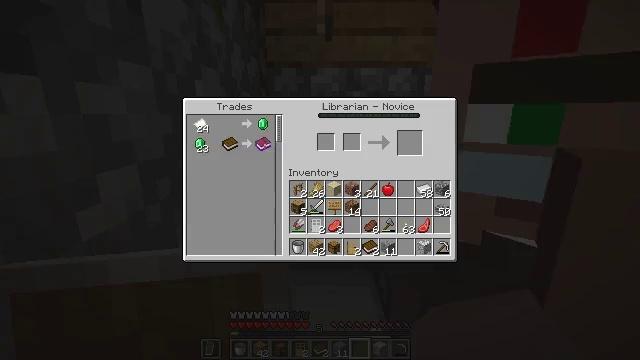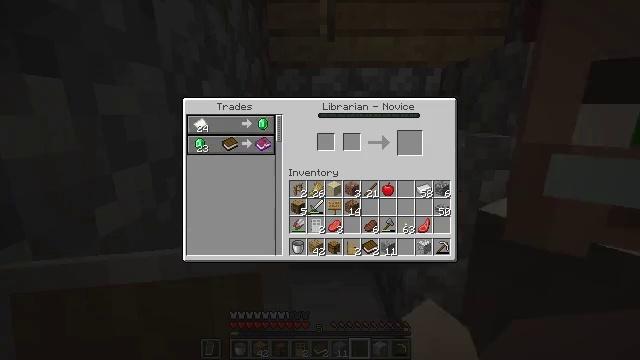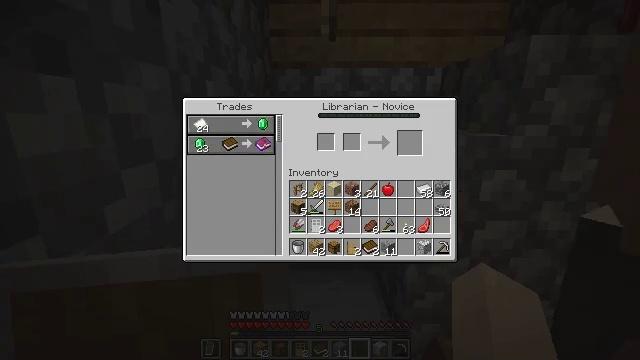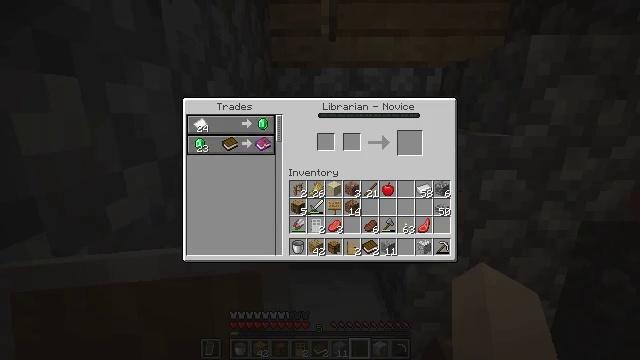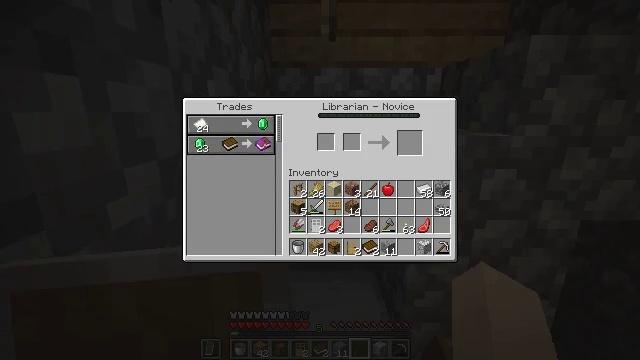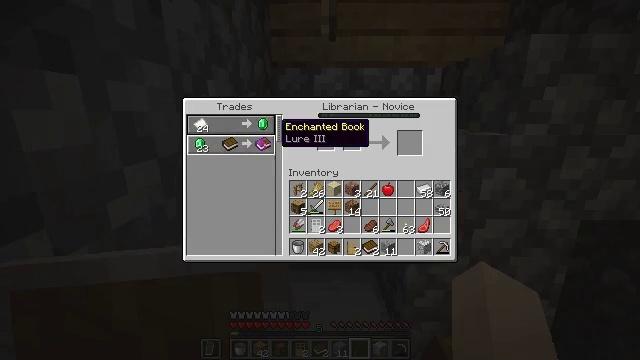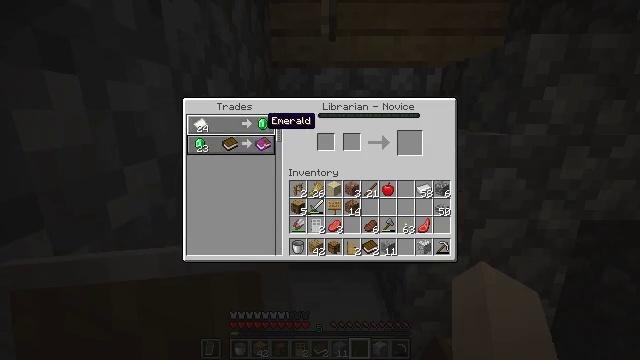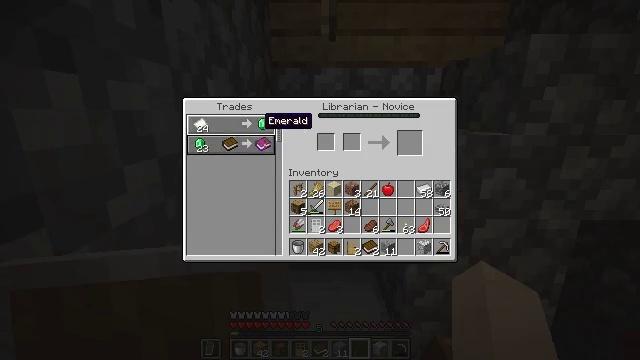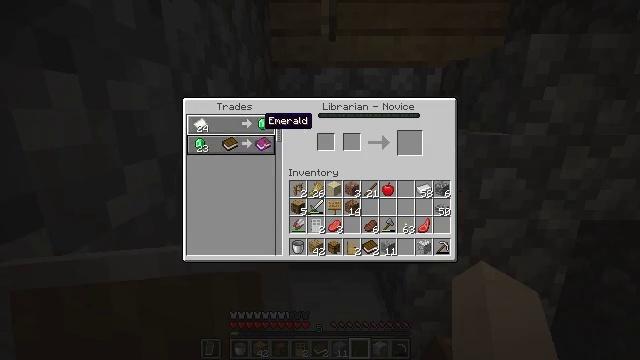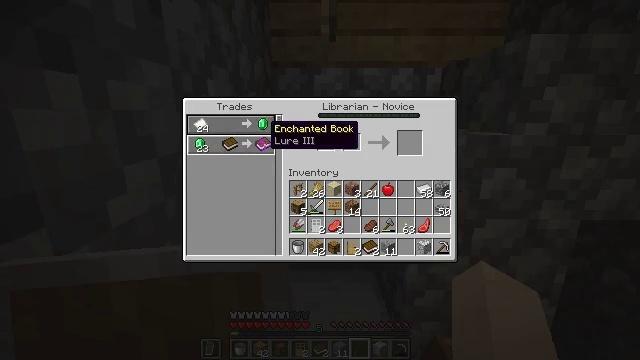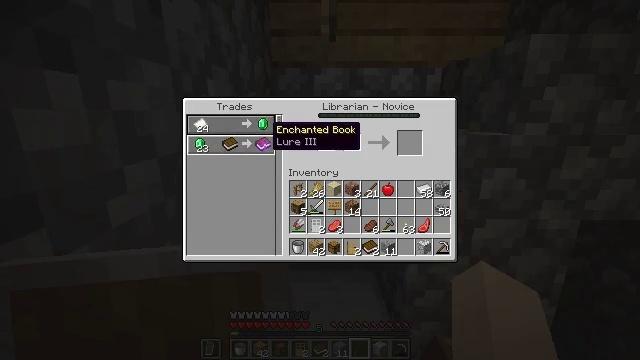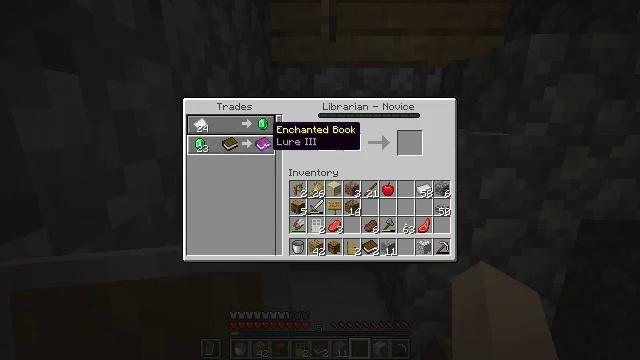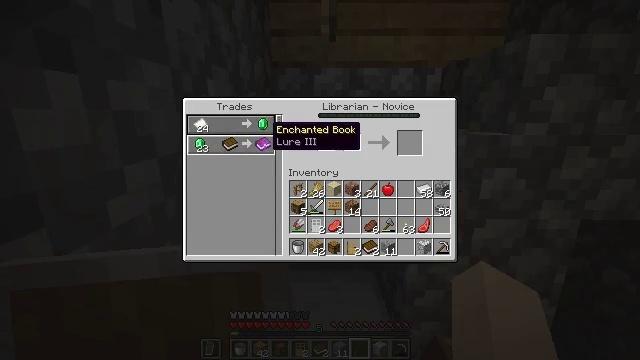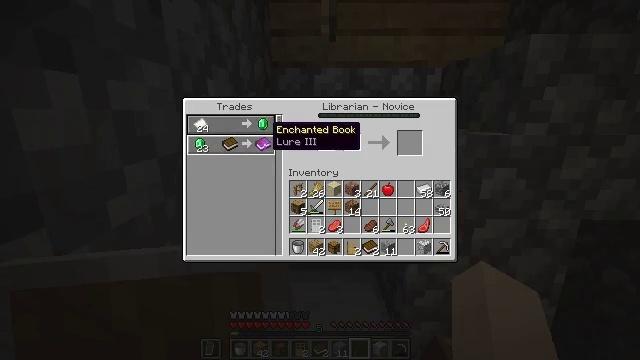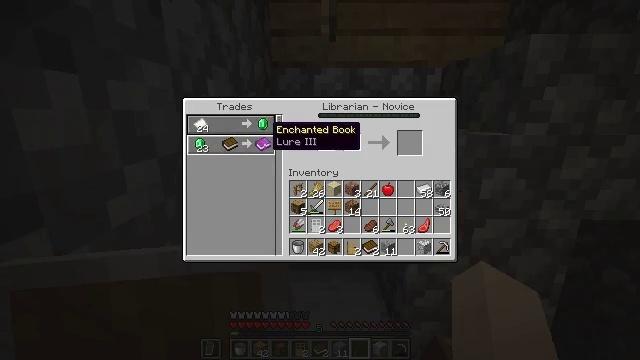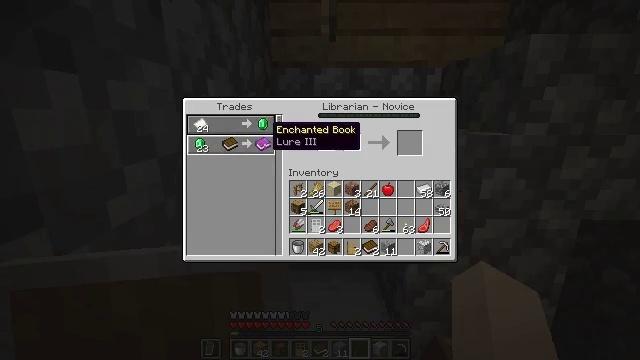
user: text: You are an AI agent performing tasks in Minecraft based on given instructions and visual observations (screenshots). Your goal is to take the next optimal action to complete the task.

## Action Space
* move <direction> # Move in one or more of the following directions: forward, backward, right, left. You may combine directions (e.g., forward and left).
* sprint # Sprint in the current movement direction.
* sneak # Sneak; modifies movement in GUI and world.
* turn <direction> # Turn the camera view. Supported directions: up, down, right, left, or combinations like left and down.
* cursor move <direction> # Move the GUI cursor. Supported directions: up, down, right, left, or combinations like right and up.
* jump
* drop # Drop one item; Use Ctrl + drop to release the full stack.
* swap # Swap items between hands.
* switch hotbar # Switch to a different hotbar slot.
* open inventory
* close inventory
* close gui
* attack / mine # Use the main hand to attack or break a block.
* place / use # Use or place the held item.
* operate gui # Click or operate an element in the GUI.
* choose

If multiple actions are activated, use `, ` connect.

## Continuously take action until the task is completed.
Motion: motion action
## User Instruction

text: Retrieve the lectern from the structure.
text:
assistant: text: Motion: no_op
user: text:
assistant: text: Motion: no_op
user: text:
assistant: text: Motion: turn left and up
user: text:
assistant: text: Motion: turn left and up
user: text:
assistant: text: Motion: turn left
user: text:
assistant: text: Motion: turn left
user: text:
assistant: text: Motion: no_op
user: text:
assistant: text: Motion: no_op
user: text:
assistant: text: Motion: turn down
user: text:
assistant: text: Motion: no_op
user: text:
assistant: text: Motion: no_op
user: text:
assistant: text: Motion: no_op
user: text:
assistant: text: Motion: no_op
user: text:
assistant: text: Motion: no_op
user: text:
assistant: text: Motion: no_op
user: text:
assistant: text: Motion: no_op
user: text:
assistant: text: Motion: no_op
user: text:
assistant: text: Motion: open inventory
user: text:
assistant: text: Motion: open inventory
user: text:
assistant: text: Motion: turn right and down, open inventory
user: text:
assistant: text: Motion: turn right and down
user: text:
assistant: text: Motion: turn right and down
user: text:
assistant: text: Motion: turn right and down
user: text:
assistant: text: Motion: turn right and down
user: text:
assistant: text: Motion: turn right and down
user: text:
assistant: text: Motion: turn right and down
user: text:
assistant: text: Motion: turn right and down
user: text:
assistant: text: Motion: turn right and down
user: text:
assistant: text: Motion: no_op
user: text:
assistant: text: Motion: no_op